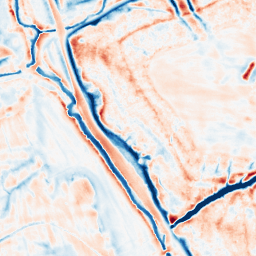
Category: edge_preserving
Decomposition family: bilateral
Decomposition parameters: d: 21
sigma_color: 25
sigma_space: 25
Upsampling method: cubic_mitchell
Upsampling parameters: scale: 2
Upsampling scale: 2